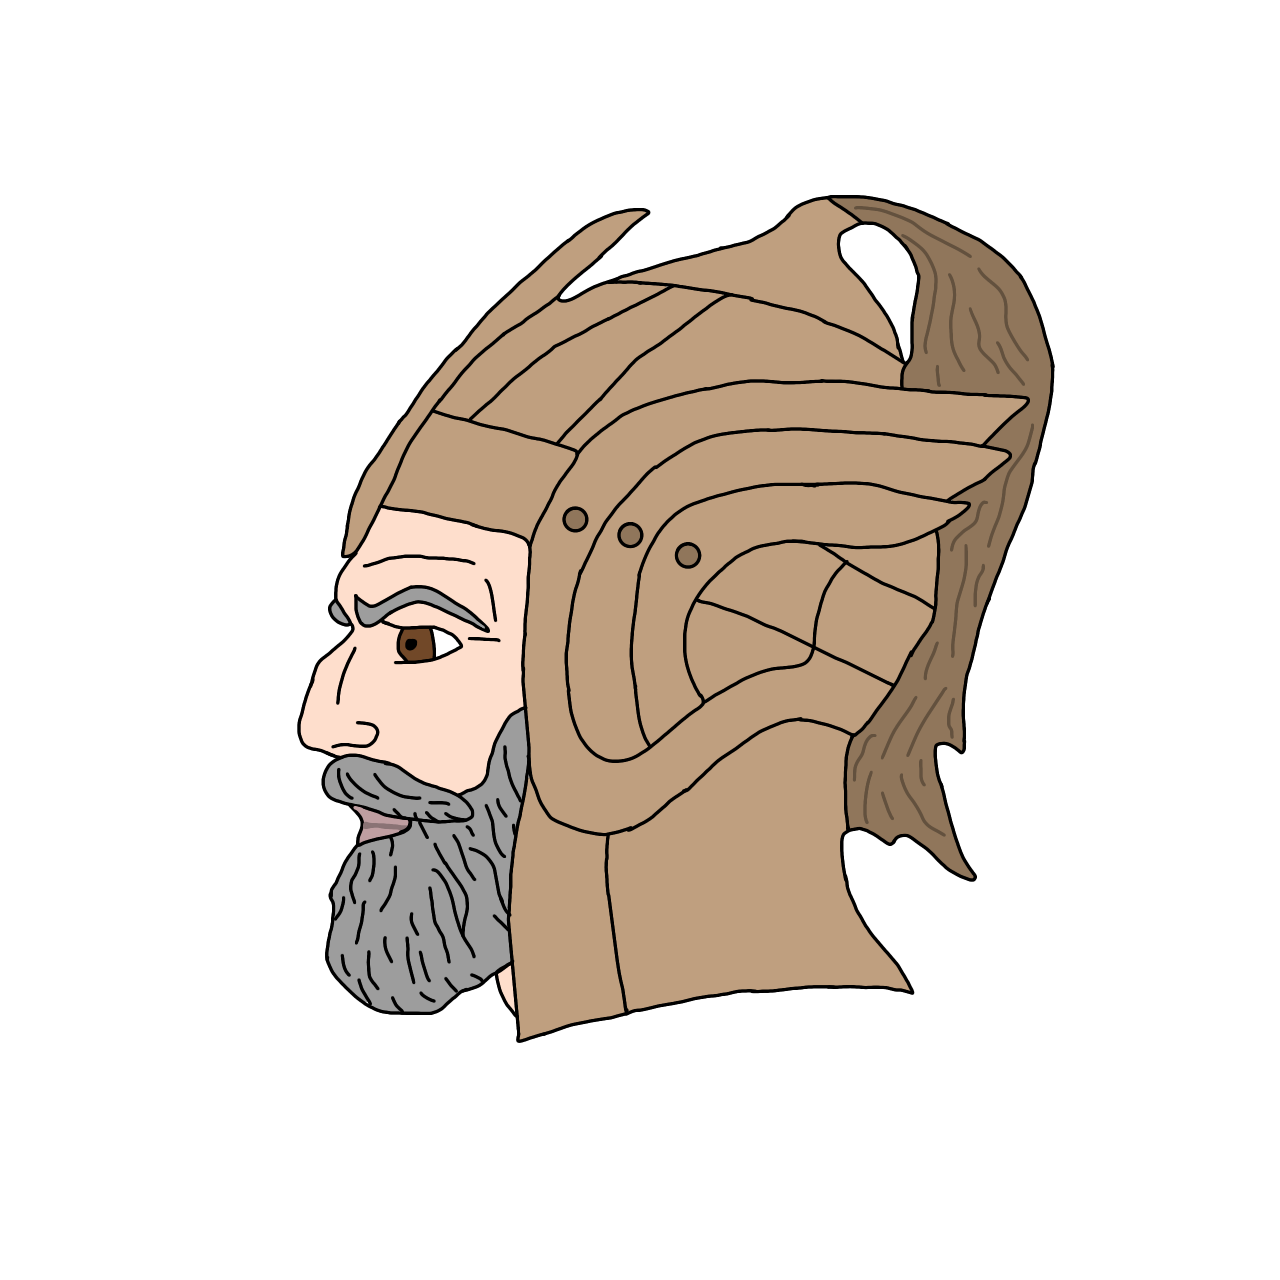
Label: 4_Yes_Chad